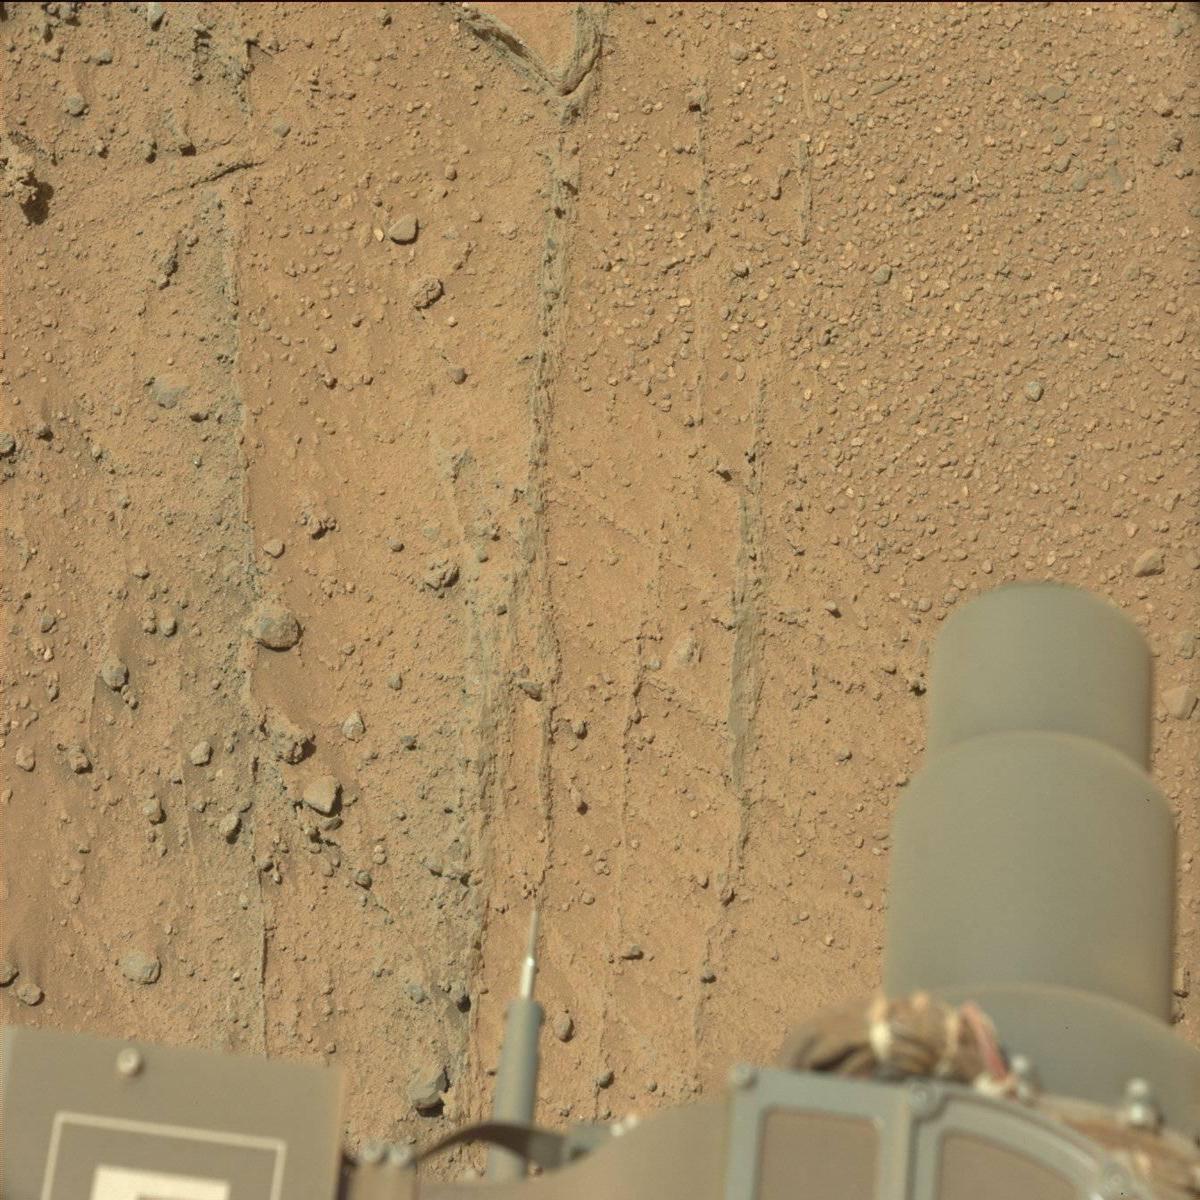
Terrain classes present: Bedrock, Rover, Sand / Soil